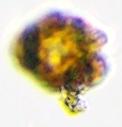
Label: Akashiwo